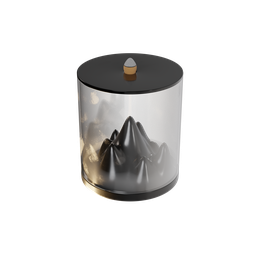
Label: decoration